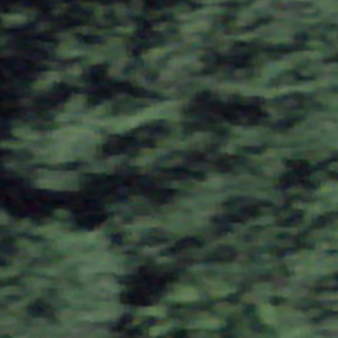
Label: other